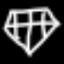
Label: diamond